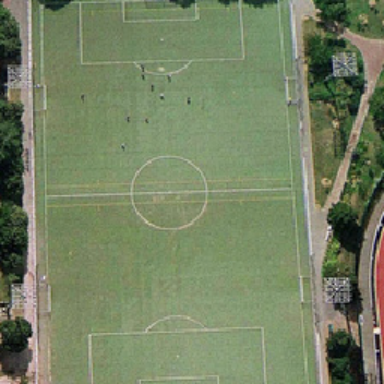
The footballground is next to the red track .